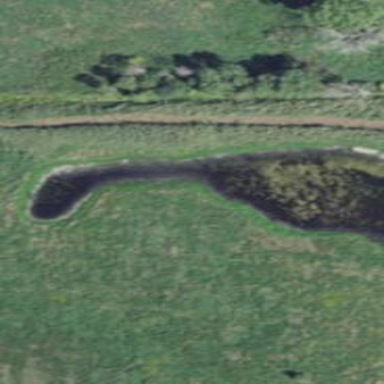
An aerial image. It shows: Pond surrounded by natural water.